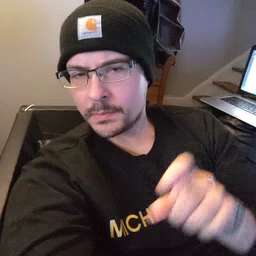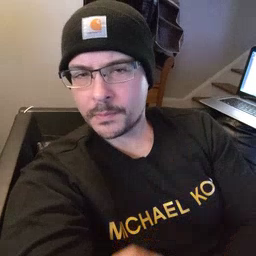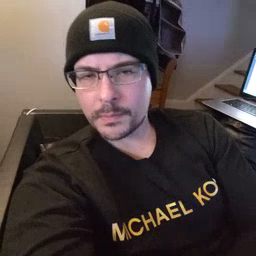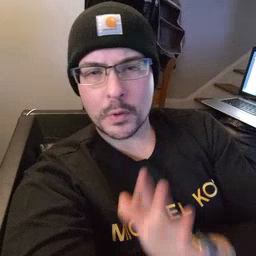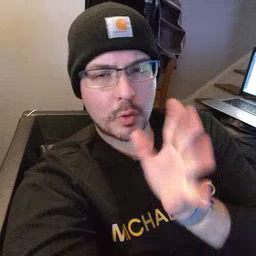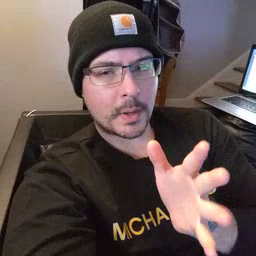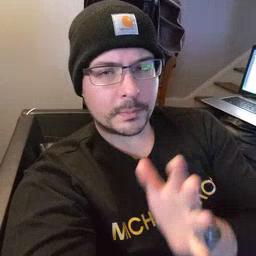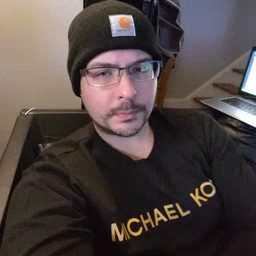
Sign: grandma